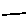
Label: line